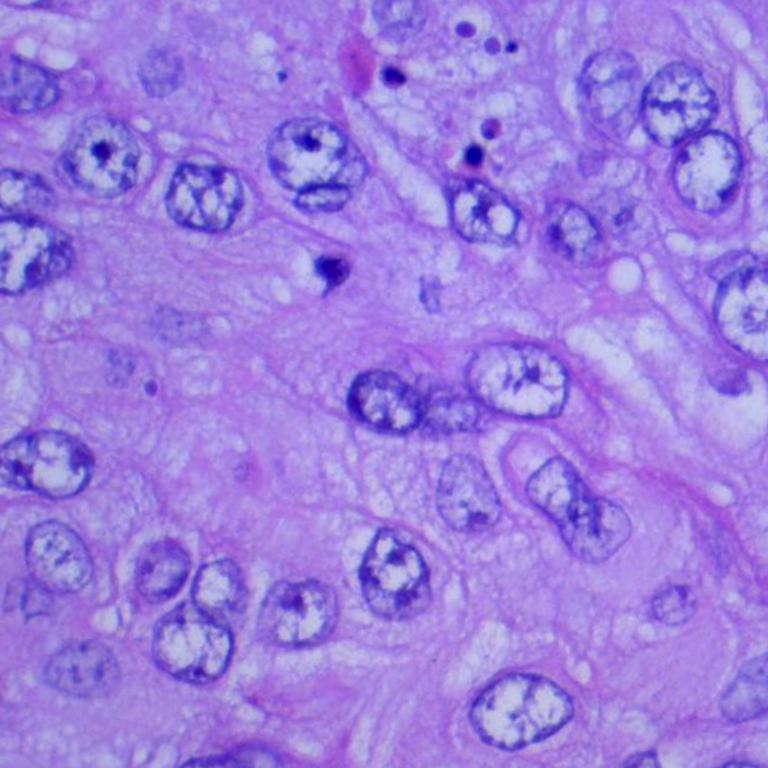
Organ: lung
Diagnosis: squamous carcinomas